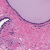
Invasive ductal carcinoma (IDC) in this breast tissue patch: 0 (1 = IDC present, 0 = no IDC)